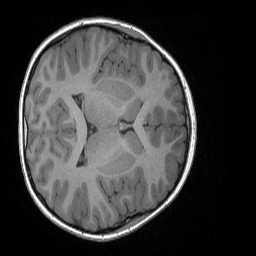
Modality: T1w
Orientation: axial
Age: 8
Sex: female
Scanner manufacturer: siemens
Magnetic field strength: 3 T
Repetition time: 1.65 s
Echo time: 0.00203 s